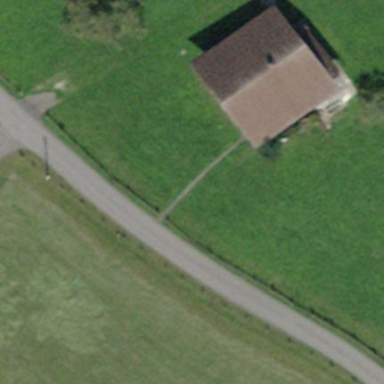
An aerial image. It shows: Simple and straightforward house.